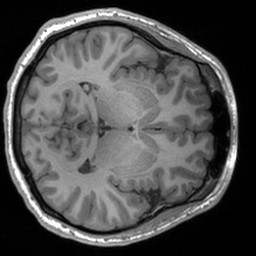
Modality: T1w
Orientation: axial
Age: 19
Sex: male
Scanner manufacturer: siemens
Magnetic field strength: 3 T
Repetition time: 1.9 s
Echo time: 0.00226 s